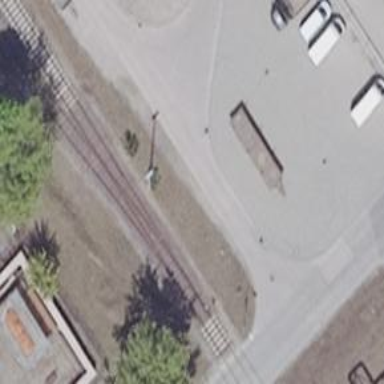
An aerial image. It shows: Railway switch.